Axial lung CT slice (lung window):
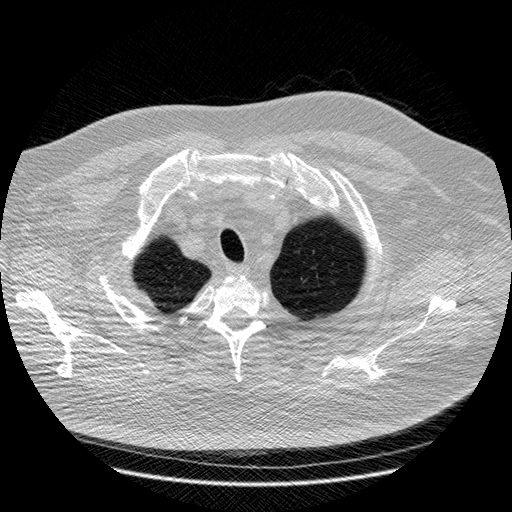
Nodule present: no